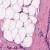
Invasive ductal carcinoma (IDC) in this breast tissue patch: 0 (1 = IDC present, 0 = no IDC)